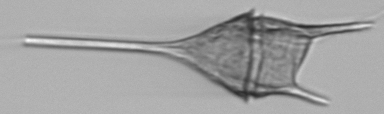
Label: Tripos_lineatus